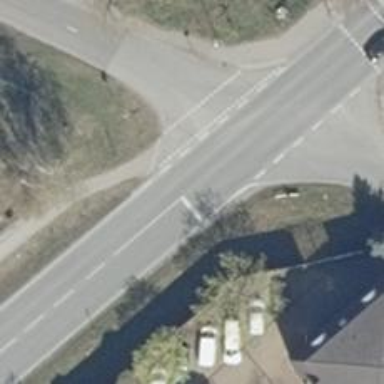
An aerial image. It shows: Road with traffic signals indicating pedestrian crossing.